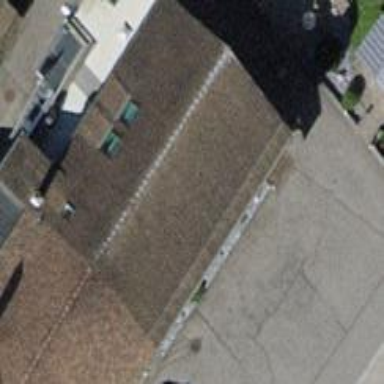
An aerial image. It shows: Restaurant.